Current action and preconditions to check: trajectory_clear

Your task: For each precondition in the list above, predict whether it will hold at this action.

Consider the current scene as observed from the mobile robot's camera, and analyze the predicted future states of all dynamic agents (e.g., people, animals, vehicles, or any moving entities) within the NEXT SECOND.

IMPORTANT: Only answer "very likely" if you are absolutely certain—based on strong, clear evidence—that a dynamic agent will violate the precondition in the predicted future state. Do NOT answer "very likely" for unlikely, ambiguous, or low-probability risks.

Ask yourself for each precondition: Is there a high probability, with clear and convincing evidence, that the predicted future states of any dynamic agent will interfere with the predicted future state of the currently executing action within the NEXT SECOND, causing that precondition to fail?

Assess the risk level based on these predictions. Use "likely" or "very likely" if motions create a clear risk of interference.

Use "neutral" or "improbable" if agents are nearby but their predicted paths are clearly diverging or non-conflicting.

Failure Risk Categories: "very improbable", "improbable", "neutral", "likely", "very likely"

Answer Format: Output ONLY the probability_of_failure value from these categories: "very improbable", "improbable", "neutral", "likely", "very likely"

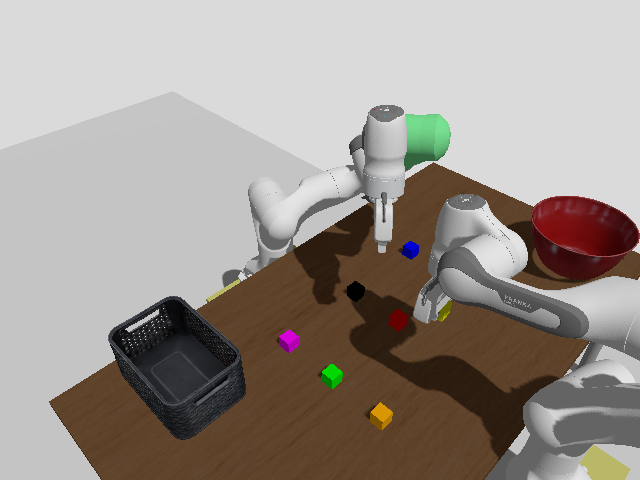

Answer: likely